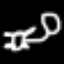
Label: frog